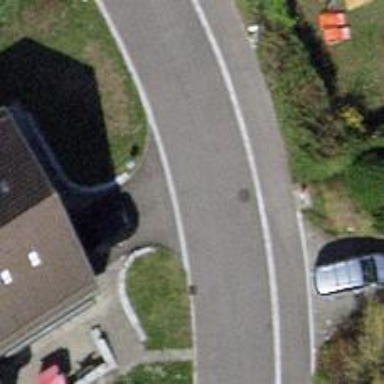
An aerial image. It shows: Smooth asphalt road in residential area.